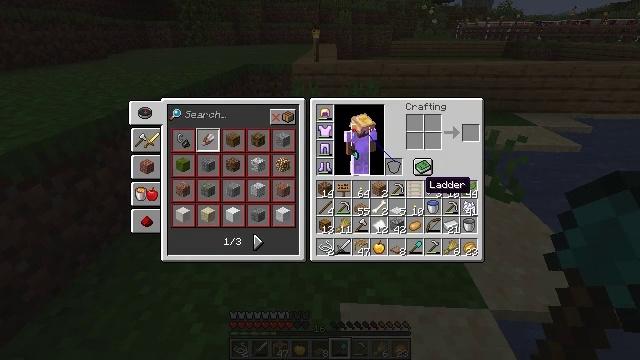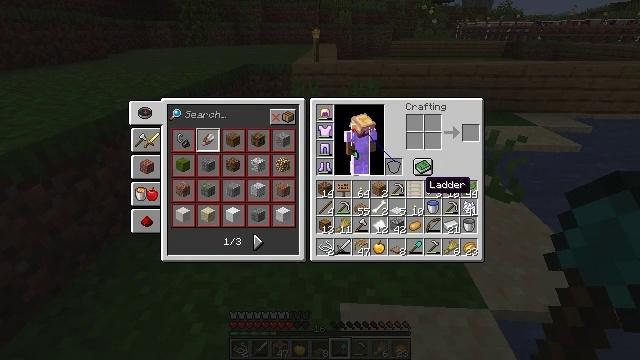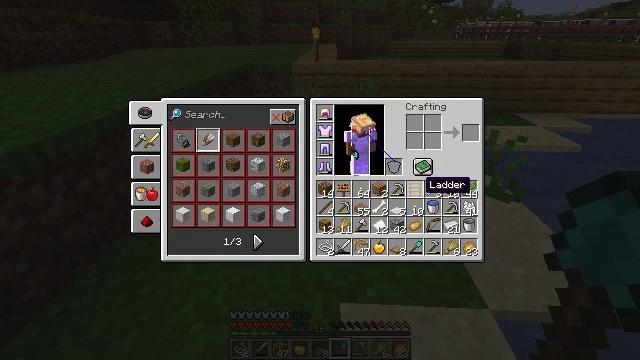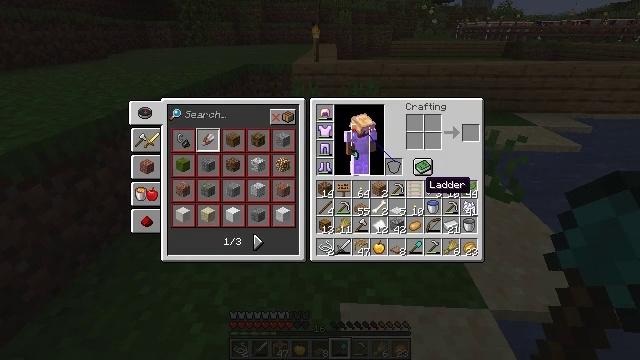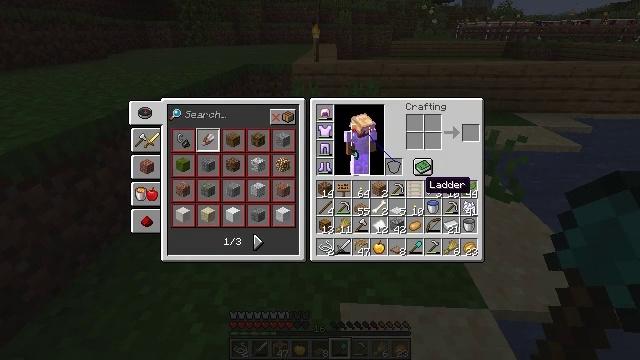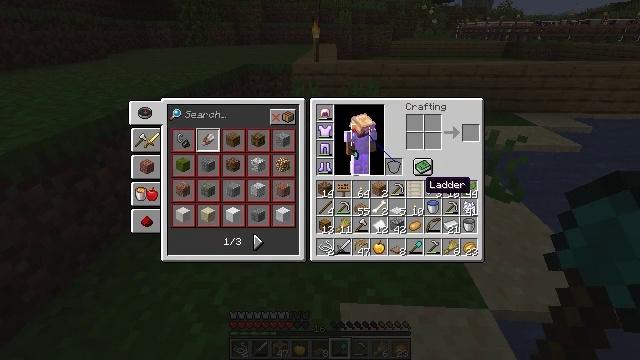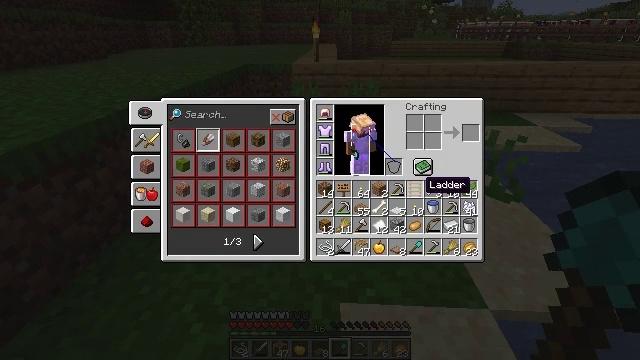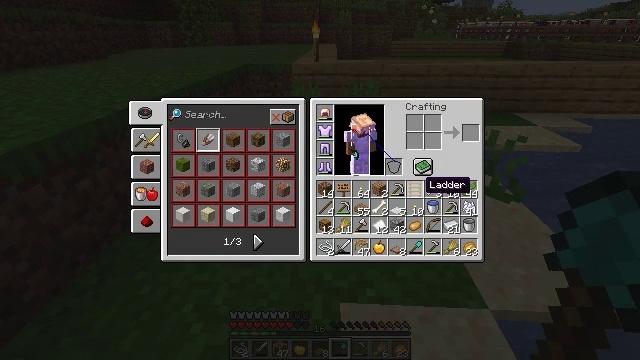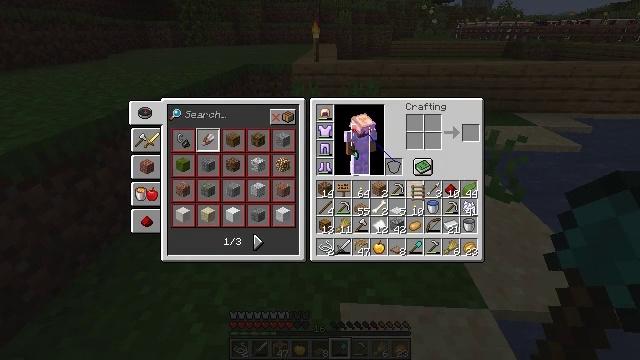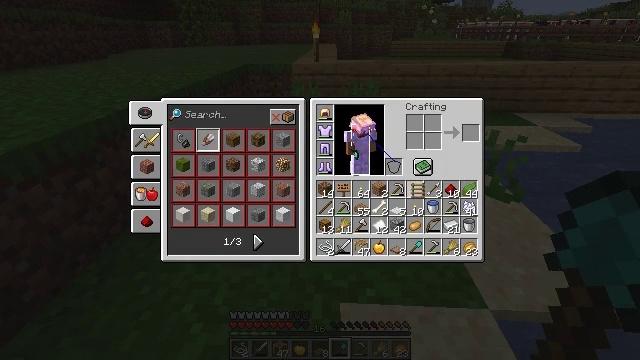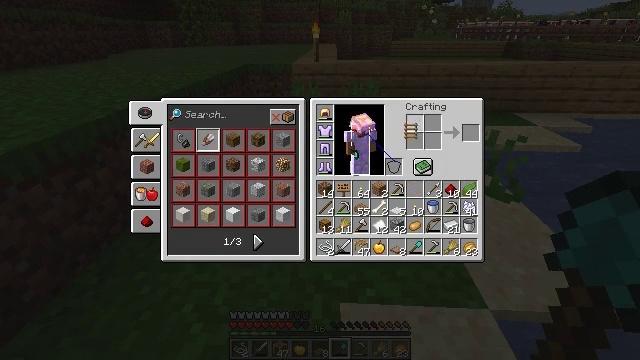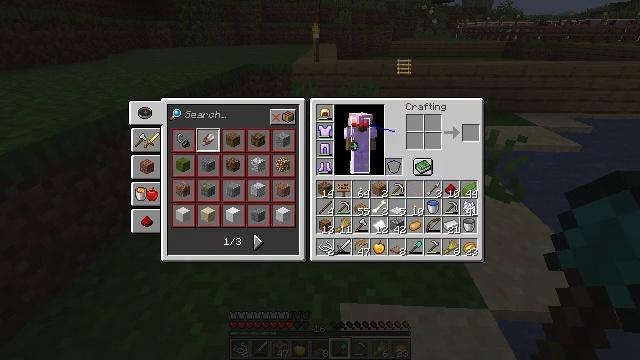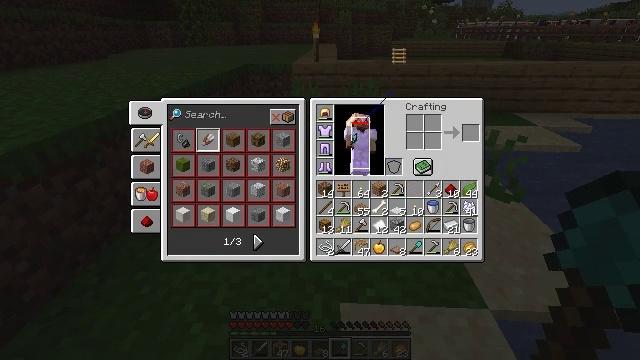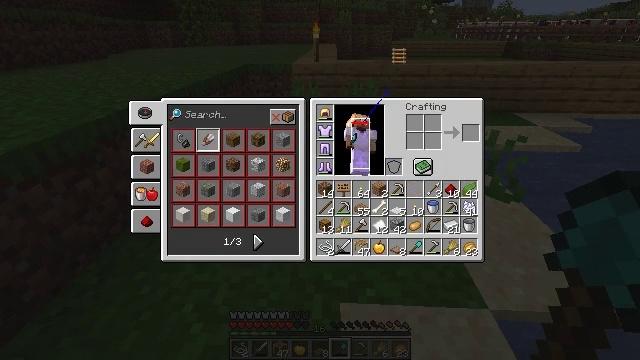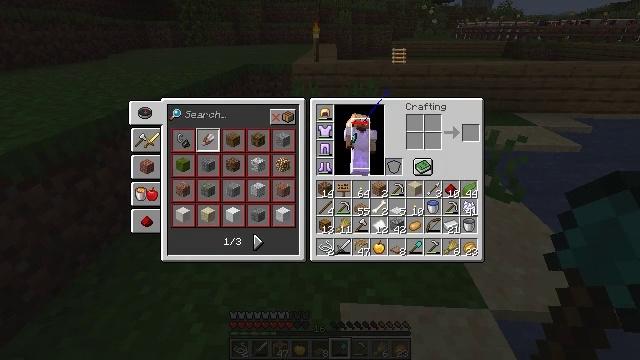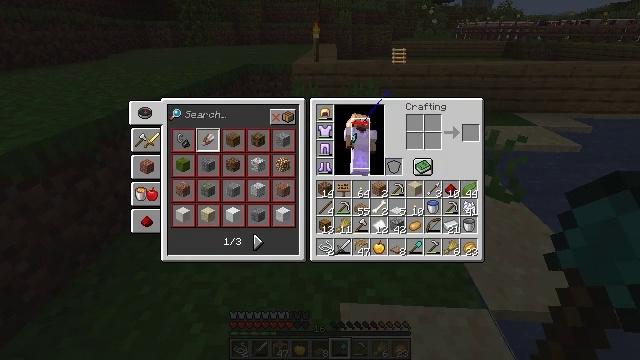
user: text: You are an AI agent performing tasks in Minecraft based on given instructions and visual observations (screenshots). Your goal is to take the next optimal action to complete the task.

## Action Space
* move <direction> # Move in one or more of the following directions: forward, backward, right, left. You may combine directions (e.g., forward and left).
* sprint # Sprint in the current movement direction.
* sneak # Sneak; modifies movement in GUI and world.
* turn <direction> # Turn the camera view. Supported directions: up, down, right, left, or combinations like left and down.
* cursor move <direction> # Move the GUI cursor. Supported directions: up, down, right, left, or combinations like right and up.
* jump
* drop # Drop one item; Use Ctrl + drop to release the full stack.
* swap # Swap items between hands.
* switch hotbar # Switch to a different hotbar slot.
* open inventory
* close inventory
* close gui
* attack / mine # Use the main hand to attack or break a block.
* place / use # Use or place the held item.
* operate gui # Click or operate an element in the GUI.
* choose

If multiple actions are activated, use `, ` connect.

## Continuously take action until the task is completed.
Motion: motion action
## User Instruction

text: Remove a ladder from the inventory.
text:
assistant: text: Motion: no_op
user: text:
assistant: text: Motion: no_op
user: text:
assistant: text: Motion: no_op
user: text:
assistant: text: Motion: no_op
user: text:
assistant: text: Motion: no_op
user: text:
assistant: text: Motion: no_op
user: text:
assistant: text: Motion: no_op
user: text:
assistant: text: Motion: operate gui
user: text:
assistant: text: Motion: operate gui
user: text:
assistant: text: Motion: cursor move left and up, operate gui
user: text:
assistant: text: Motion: cursor move left and up
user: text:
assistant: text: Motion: cursor move up
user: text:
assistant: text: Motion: operate gui
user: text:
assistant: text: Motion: operate gui
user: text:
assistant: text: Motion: operate gui
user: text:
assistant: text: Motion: operate gui
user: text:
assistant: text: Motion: no_op
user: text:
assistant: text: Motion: no_op
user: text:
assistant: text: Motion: no_op
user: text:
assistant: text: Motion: no_op
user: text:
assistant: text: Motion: no_op
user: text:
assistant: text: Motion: no_op